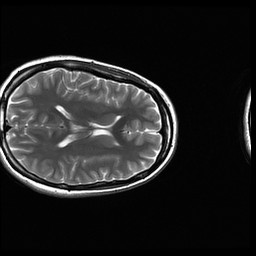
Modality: T2w
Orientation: axial
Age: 24
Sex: female
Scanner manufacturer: ge
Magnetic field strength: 3 T
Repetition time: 5.192 s
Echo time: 0.1003 s